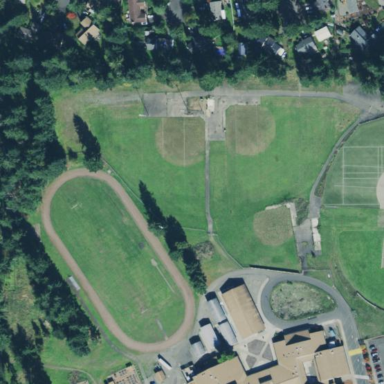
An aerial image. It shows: Track located within leisure land area.